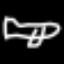
Label: airplane